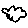
Label: cloud